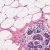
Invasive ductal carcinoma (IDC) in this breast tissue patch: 0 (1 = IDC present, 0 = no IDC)